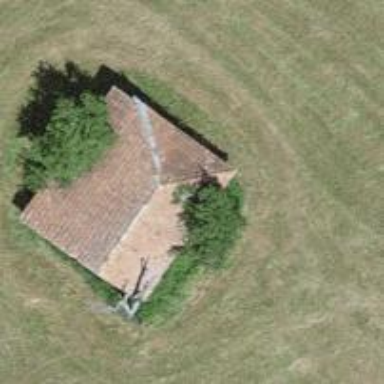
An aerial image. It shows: Barn.